Question: My code :
'''
def izrisi_vektor(vektor):
plt.axis([0,9,0,100])
plt.plot(vektor,color='black')
povprec=povprecje(vektor)
plt.plot(povprec,color='red')
std=standardna_deviacija(vektor)
plt.plot(std,color='blue')
plt.ylabel('Amplituda')
plt.xlabel('Vzorec')
plt.show()
return 0
'''
the vektor is a array consisting of 10 random numbers from 0 to 100
the function povprecje returns a float number witch is average of these 10 numbers. And standardna_deviacija(vektor) returns a float number of standard diviation of these numbers in arrayl. What I am trying to do is draw these on a graph.
Only one that works is the first one where I plot these array numbers.
Graph that I have at the moment

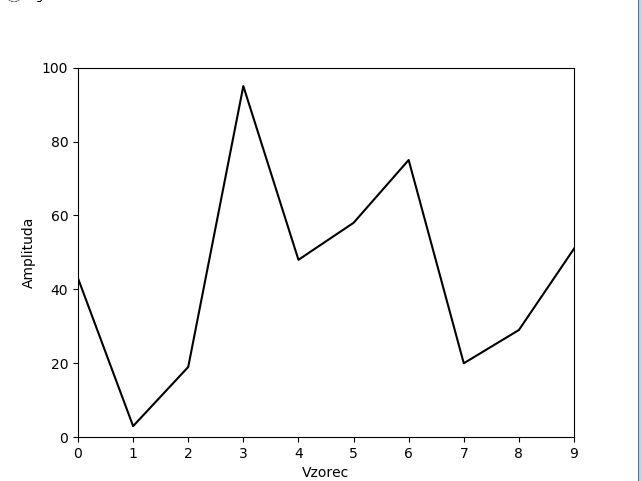
Answer: Usually in Python, the values are plotted on the same figure until you run "plt.show()". From your question statement, the first plot is 10 float numbers, thus you have a nice line. For your mean and standard deviations, they are just float numbers, which is just a point. They are also plotted on the graph, you just cant see it because it is just one point and you are using plt.plot. To see the trend line and 2 other points for mean and standard deviation, do:
'''
plt.plot(vektor,color='black')
plt.show()
plt.scatter(1, povprec,color='red')
plt.show()
plt.scatter(1, std,color='blue')
plt.show()
'''
This will output 3 plots, first one is your line as shown in your question. The other 2 are points, with the y axis being their respective "units" (mean, standard deviation).